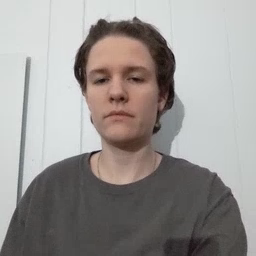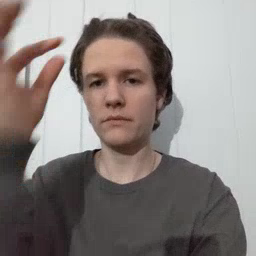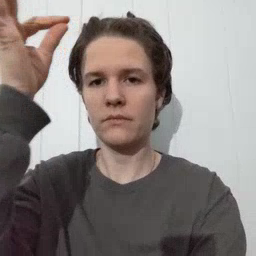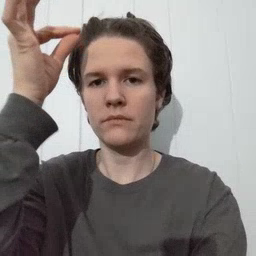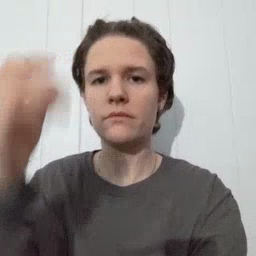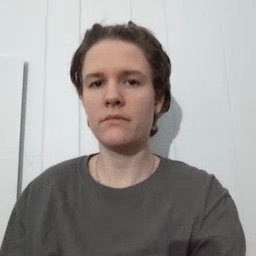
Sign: hair